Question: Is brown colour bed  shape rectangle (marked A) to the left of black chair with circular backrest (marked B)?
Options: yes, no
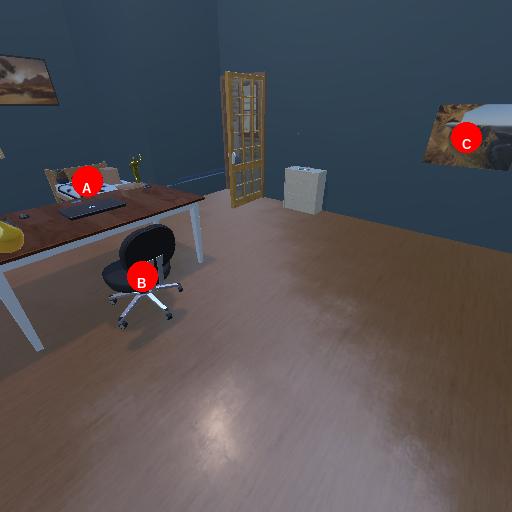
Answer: yes